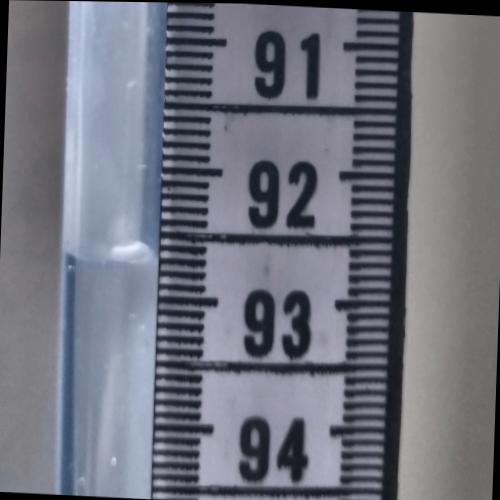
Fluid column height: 92.7 cm